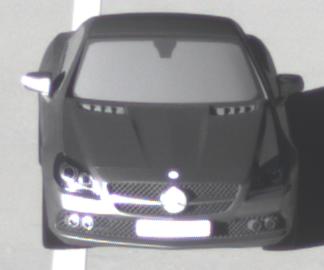
Make: Mercedes-Benz
Model: SLK 200
Detailed model: SLK-Class (172)
Model produced from: 2011/03
Model produced until: 2015/04
Doors: 2
Color: gray
Road condition: dry road
Daytime: sunrise or sunset
Contrast: high contrast